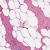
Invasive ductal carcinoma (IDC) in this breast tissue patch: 0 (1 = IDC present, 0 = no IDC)